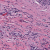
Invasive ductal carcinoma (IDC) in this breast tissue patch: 0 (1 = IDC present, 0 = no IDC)